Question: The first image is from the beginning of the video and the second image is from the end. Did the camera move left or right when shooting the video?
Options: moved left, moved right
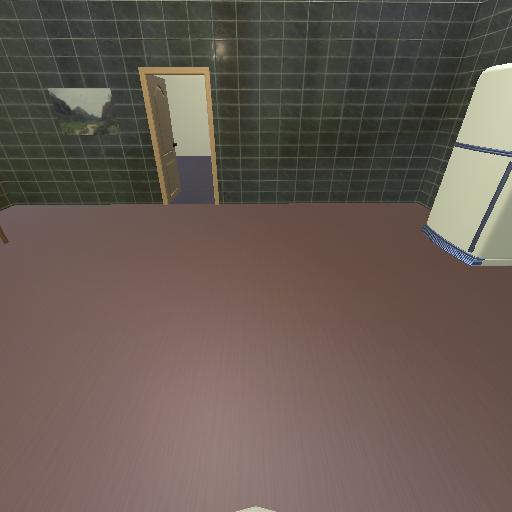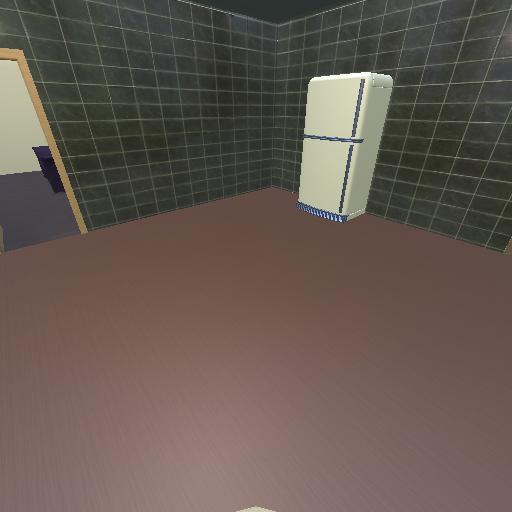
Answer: moved left